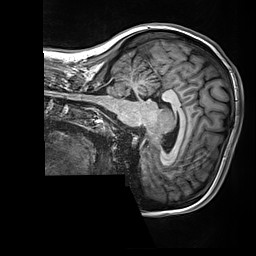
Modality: T1w
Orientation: sagittal
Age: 24
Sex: female
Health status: healthy
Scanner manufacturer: siemens
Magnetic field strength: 3 T
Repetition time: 2.5 s
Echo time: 0.00299 s